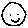
Label: smiley face